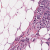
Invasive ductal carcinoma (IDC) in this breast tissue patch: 1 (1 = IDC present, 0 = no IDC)